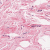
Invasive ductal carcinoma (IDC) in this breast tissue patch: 0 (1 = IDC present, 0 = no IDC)